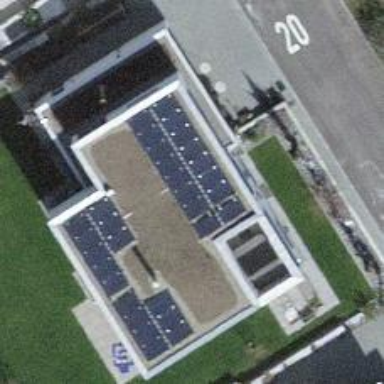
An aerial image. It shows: Solar power generator.